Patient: sex M, age 44
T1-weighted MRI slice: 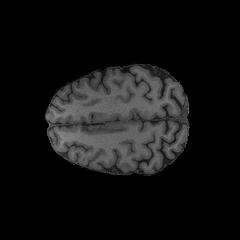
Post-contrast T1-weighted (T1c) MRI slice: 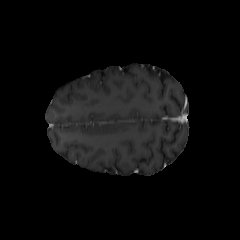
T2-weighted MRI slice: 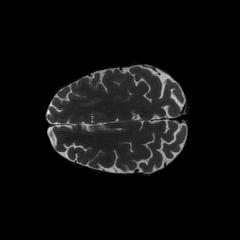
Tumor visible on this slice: no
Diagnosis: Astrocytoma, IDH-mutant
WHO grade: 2